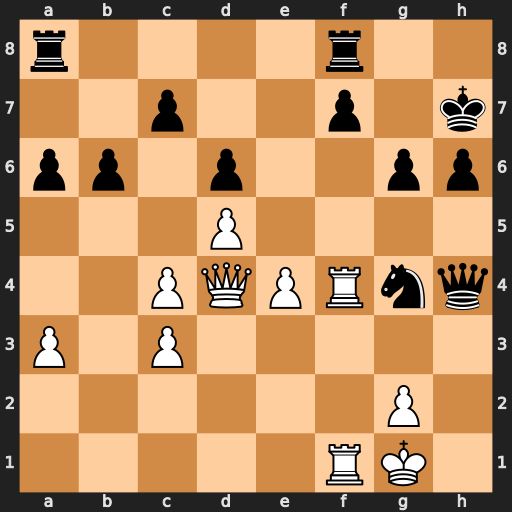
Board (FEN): r4r2/2p2p1k/pp1p2pp/3P4/2PQPRnq/P1P5/6P1/5RK1
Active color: w
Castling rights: -
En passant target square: -
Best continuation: Rxf7+ Rxf7 Rxf7+ Kg8 Qg7#